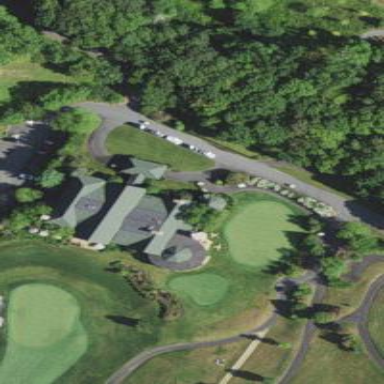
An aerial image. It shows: Clubhouse building associated with golf course.